【题型】填空题　【知识点】解析几何　【难度】easy
已知点$P$是双曲线$E:\dfrac{x^2}{4}-y^2=1$上一点，$F_1,F_2$分别是双曲线$E$的左、右焦点，$\triangle PF_1F_2$的周长为$12+2\sqrt{5}$，\\
则$\triangle PF_1F_2$的面积为\underline{\qquad}.
【解答】
\noindent \textbf{【答案】} $\sqrt{31}$

\vspace{0.5em}
\noindent \textbf{【分析】} 利用双曲线的定义以及$\triangle PF_1F_2$的周长可求出$|PF_1|,|PF_2|$，再利用余弦定理可求出$\cos\angle F_1PF_2$，再利\\
用同角三角函数基本关系求出$\sin\angle F_1PF_2$，进而求出结果.

\vspace{0.5em}
\noindent \textbf{【解析】} 根据对称性，不妨设$P$在双曲线$E$的右支上，则$|PF_1|-|PF_2|=4$.\\
因为$|F_1F_2|=2\sqrt{5}$,$\triangle PF_1F_2$的周长为$12+2\sqrt{5}$，所以$|PF_1|+|PF_2|=12$，\\
所以$|PF_1|=8,|PF_2|=4$.\\

在$\triangle PF_1F_2$中，
\[
\cos\angle F_1PF_2=\dfrac{|PF_1|^2+|PF_2|^2-|F_1F_2|^2}{2|PF_1|\cdot|PF_2|}=\dfrac{15}{16},
\]
则$\sin\angle F_1PF_2=\dfrac{\sqrt{31}}{16}$，\\
所以$\triangle PF_1F_2$的面积为$\dfrac{1}{2}\times4\times8\times\dfrac{\sqrt{31}}{16}=\sqrt{31}$.\\
故答案为：$\sqrt{31}$.
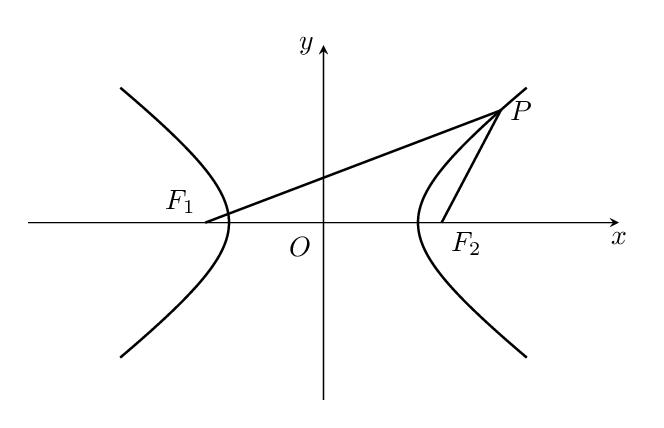